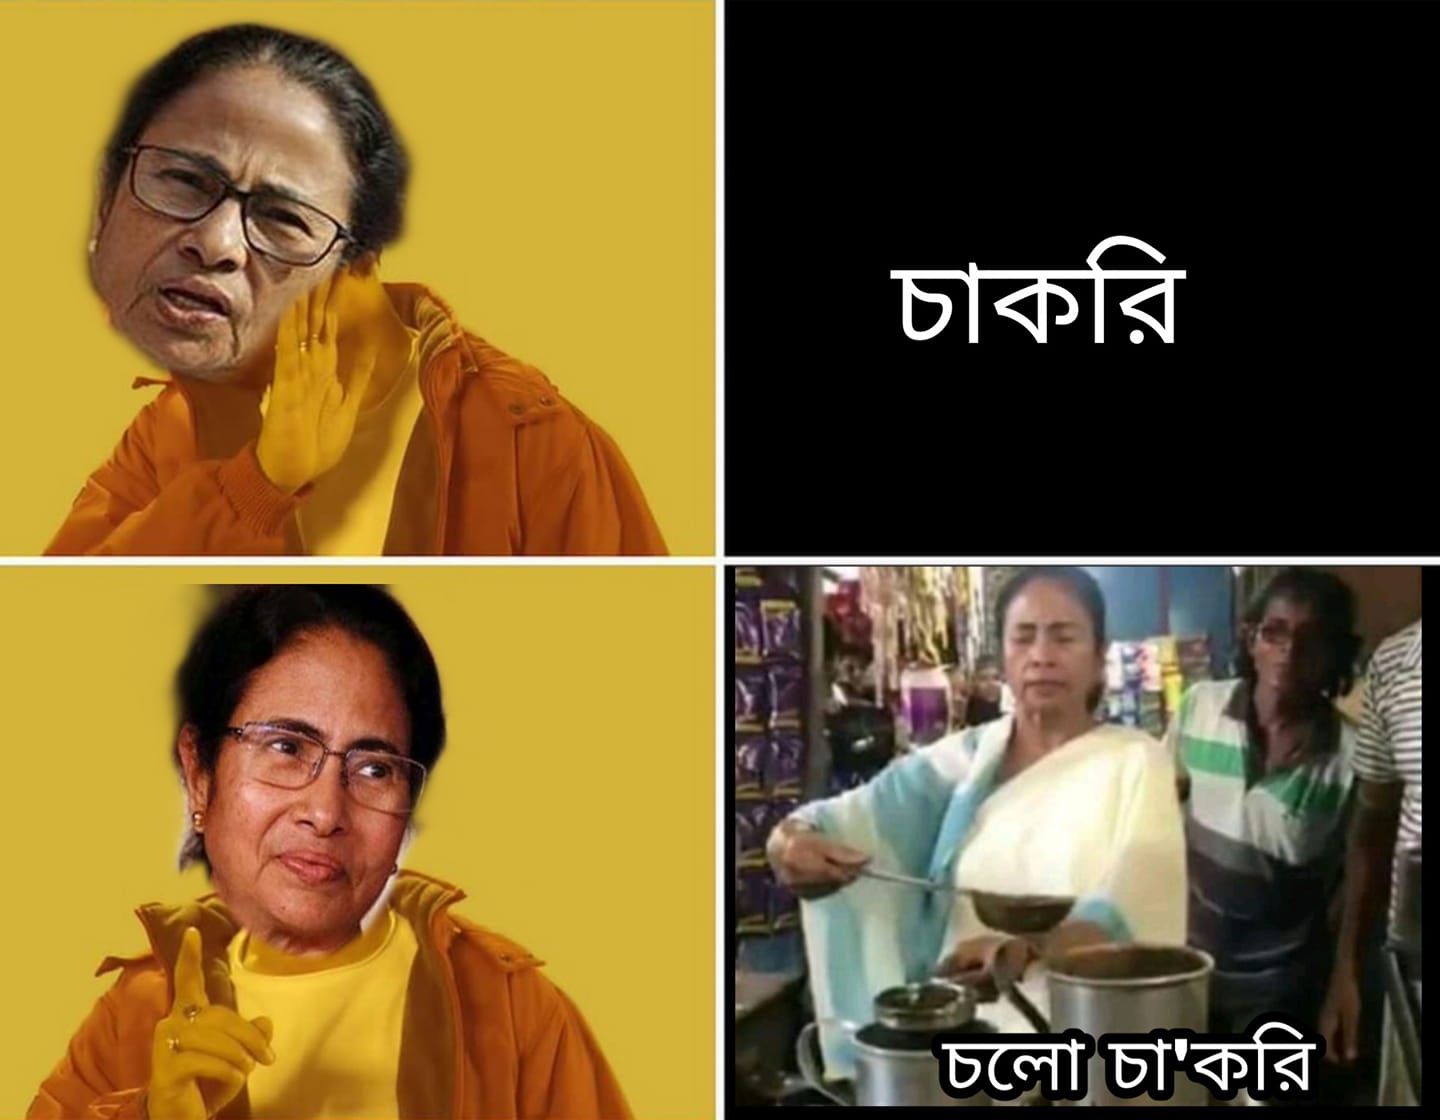
Text: চাকরি চলো চা'করি
Label: Hate
Hate category: Political
Targeted group: Organization